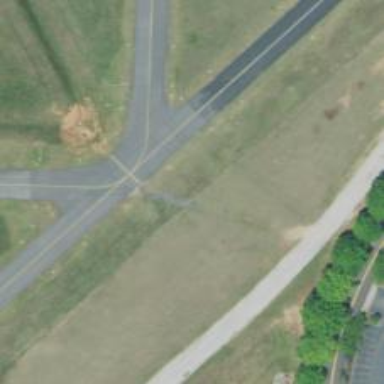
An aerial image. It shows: Asphalt taxiway at the airport.